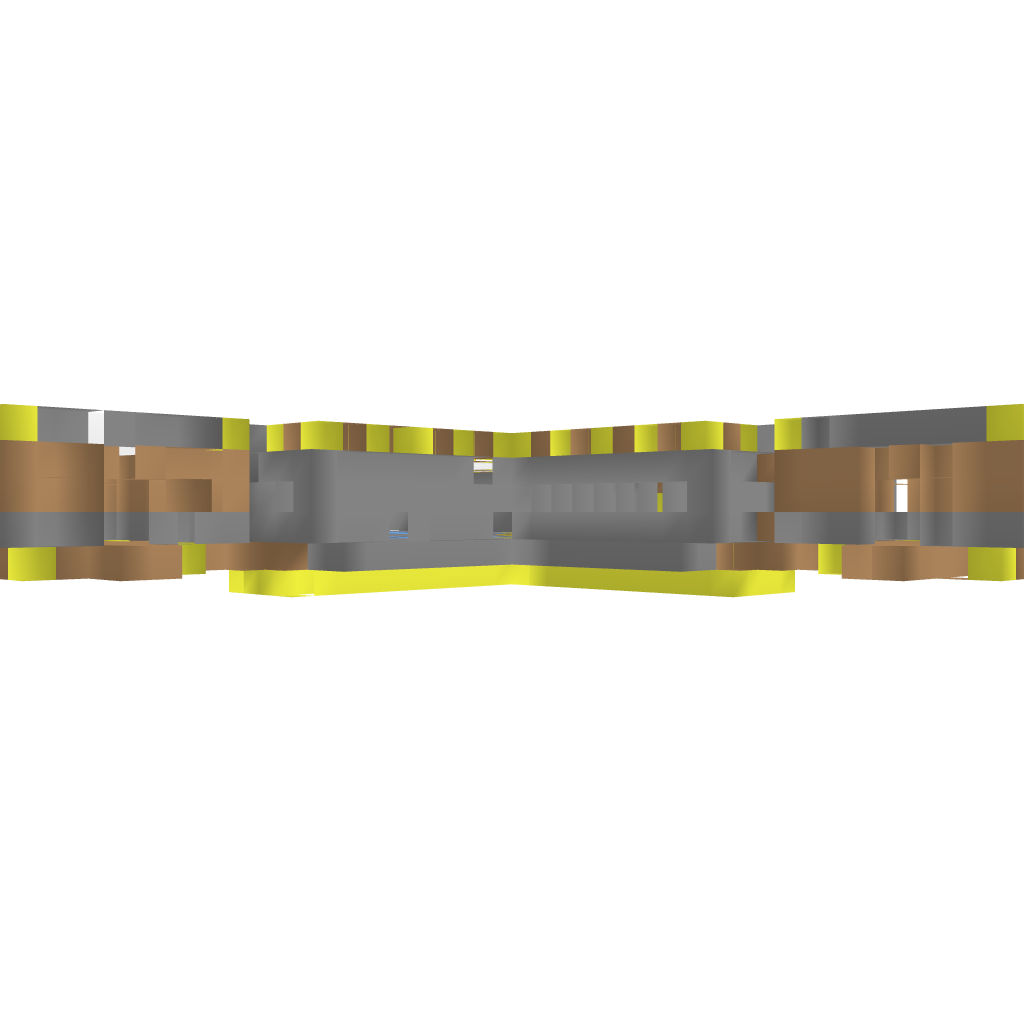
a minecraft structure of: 5 blocks high structure